Here is the wavelet time-frequency representation (scalogram) of a rolling-element bearing's vibration measurement. Diagnose the bearing from this image, choosing from: normal, inner_race, outer_race, ball.
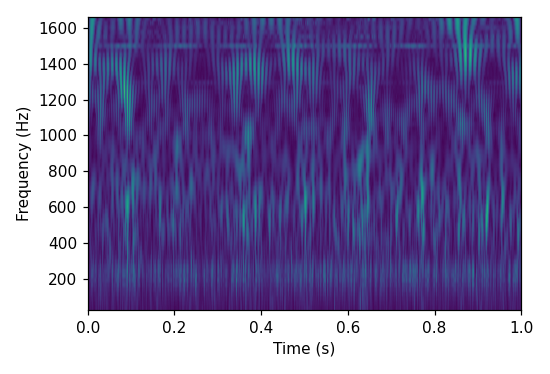
Answer: normal